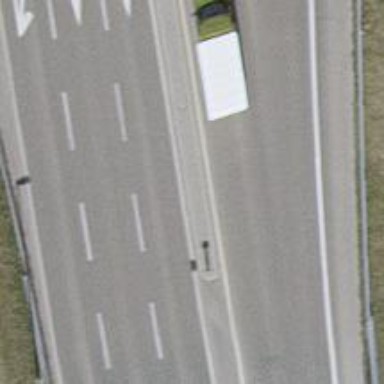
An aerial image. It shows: Asphalt road designated as trunk highway.